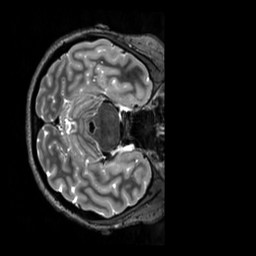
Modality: T2w
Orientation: axial
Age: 26
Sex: female
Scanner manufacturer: siemens
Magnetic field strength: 3 T
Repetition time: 3.2 s
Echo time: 0.728 s